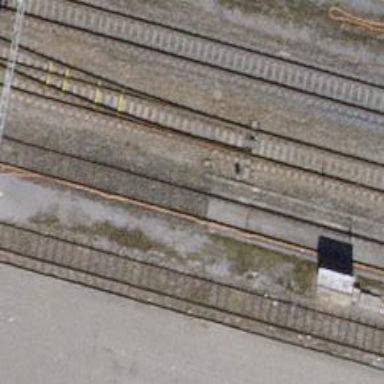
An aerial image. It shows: Railway switch.